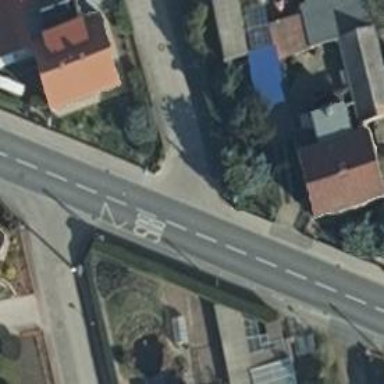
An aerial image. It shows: Residential road.